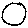
Label: circle